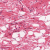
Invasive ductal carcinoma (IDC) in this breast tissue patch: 0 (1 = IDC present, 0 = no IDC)